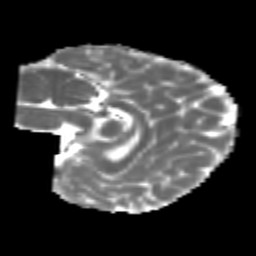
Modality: MD
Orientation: sagittal
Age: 7
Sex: male
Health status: healthy